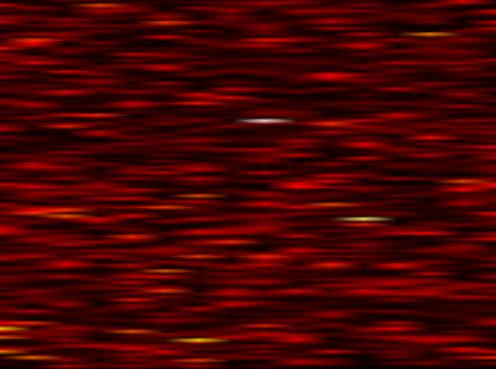
Label: OFDM